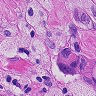
Metastatic tissue present: yes